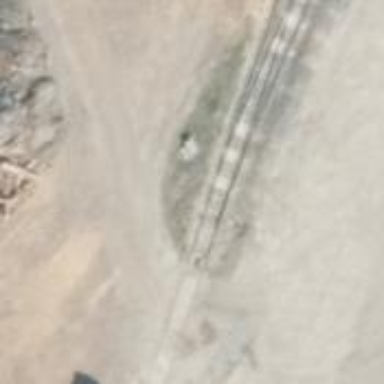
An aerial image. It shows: Railway switch.